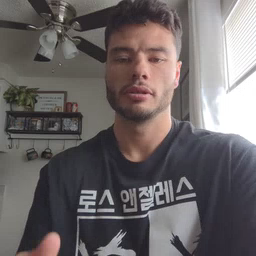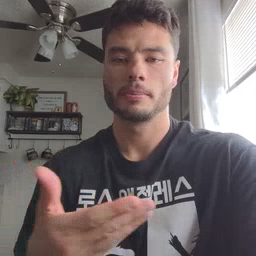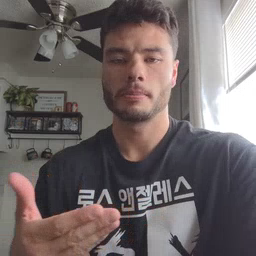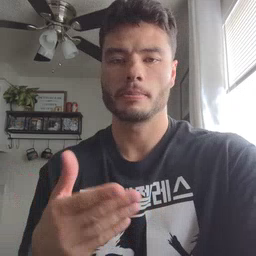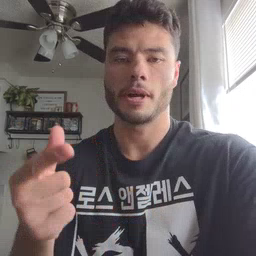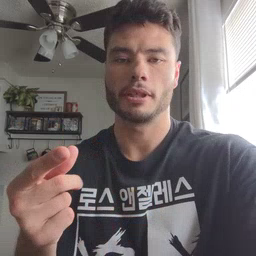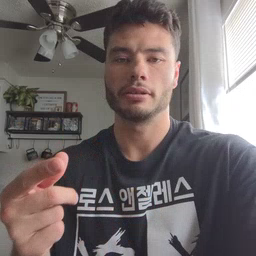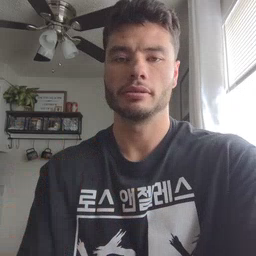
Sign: puppy